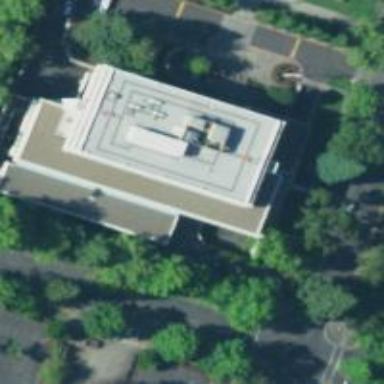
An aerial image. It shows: Part of building.